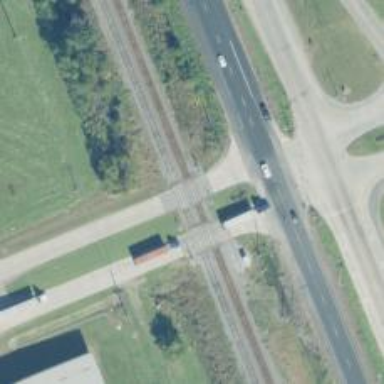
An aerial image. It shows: Level crossing along the railway.